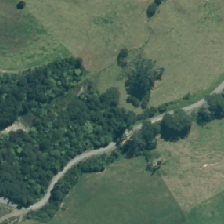
Land cover: manuka_kanuka